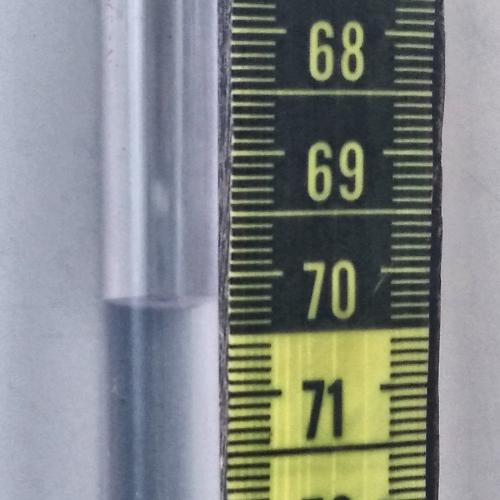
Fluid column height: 70.2 cm